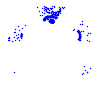
Particle: electron